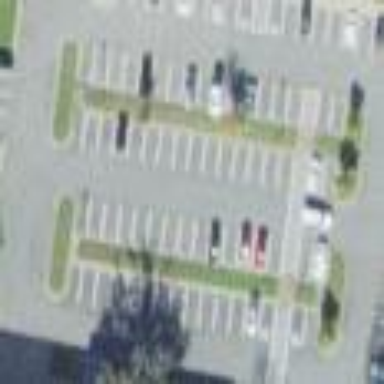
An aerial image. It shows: Parking aisle designated as service road.